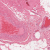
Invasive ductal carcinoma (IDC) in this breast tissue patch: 0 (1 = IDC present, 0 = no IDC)